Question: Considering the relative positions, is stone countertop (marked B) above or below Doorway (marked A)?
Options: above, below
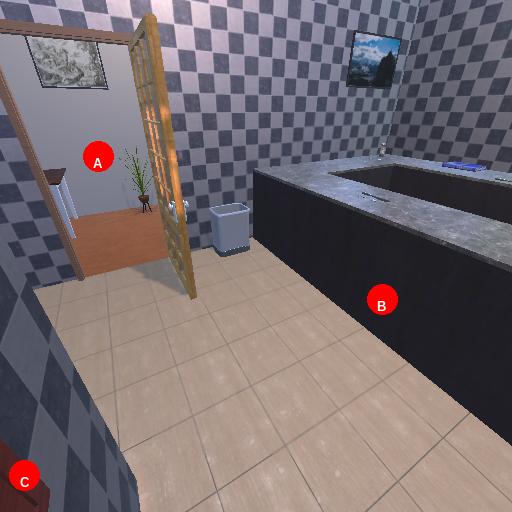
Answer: above